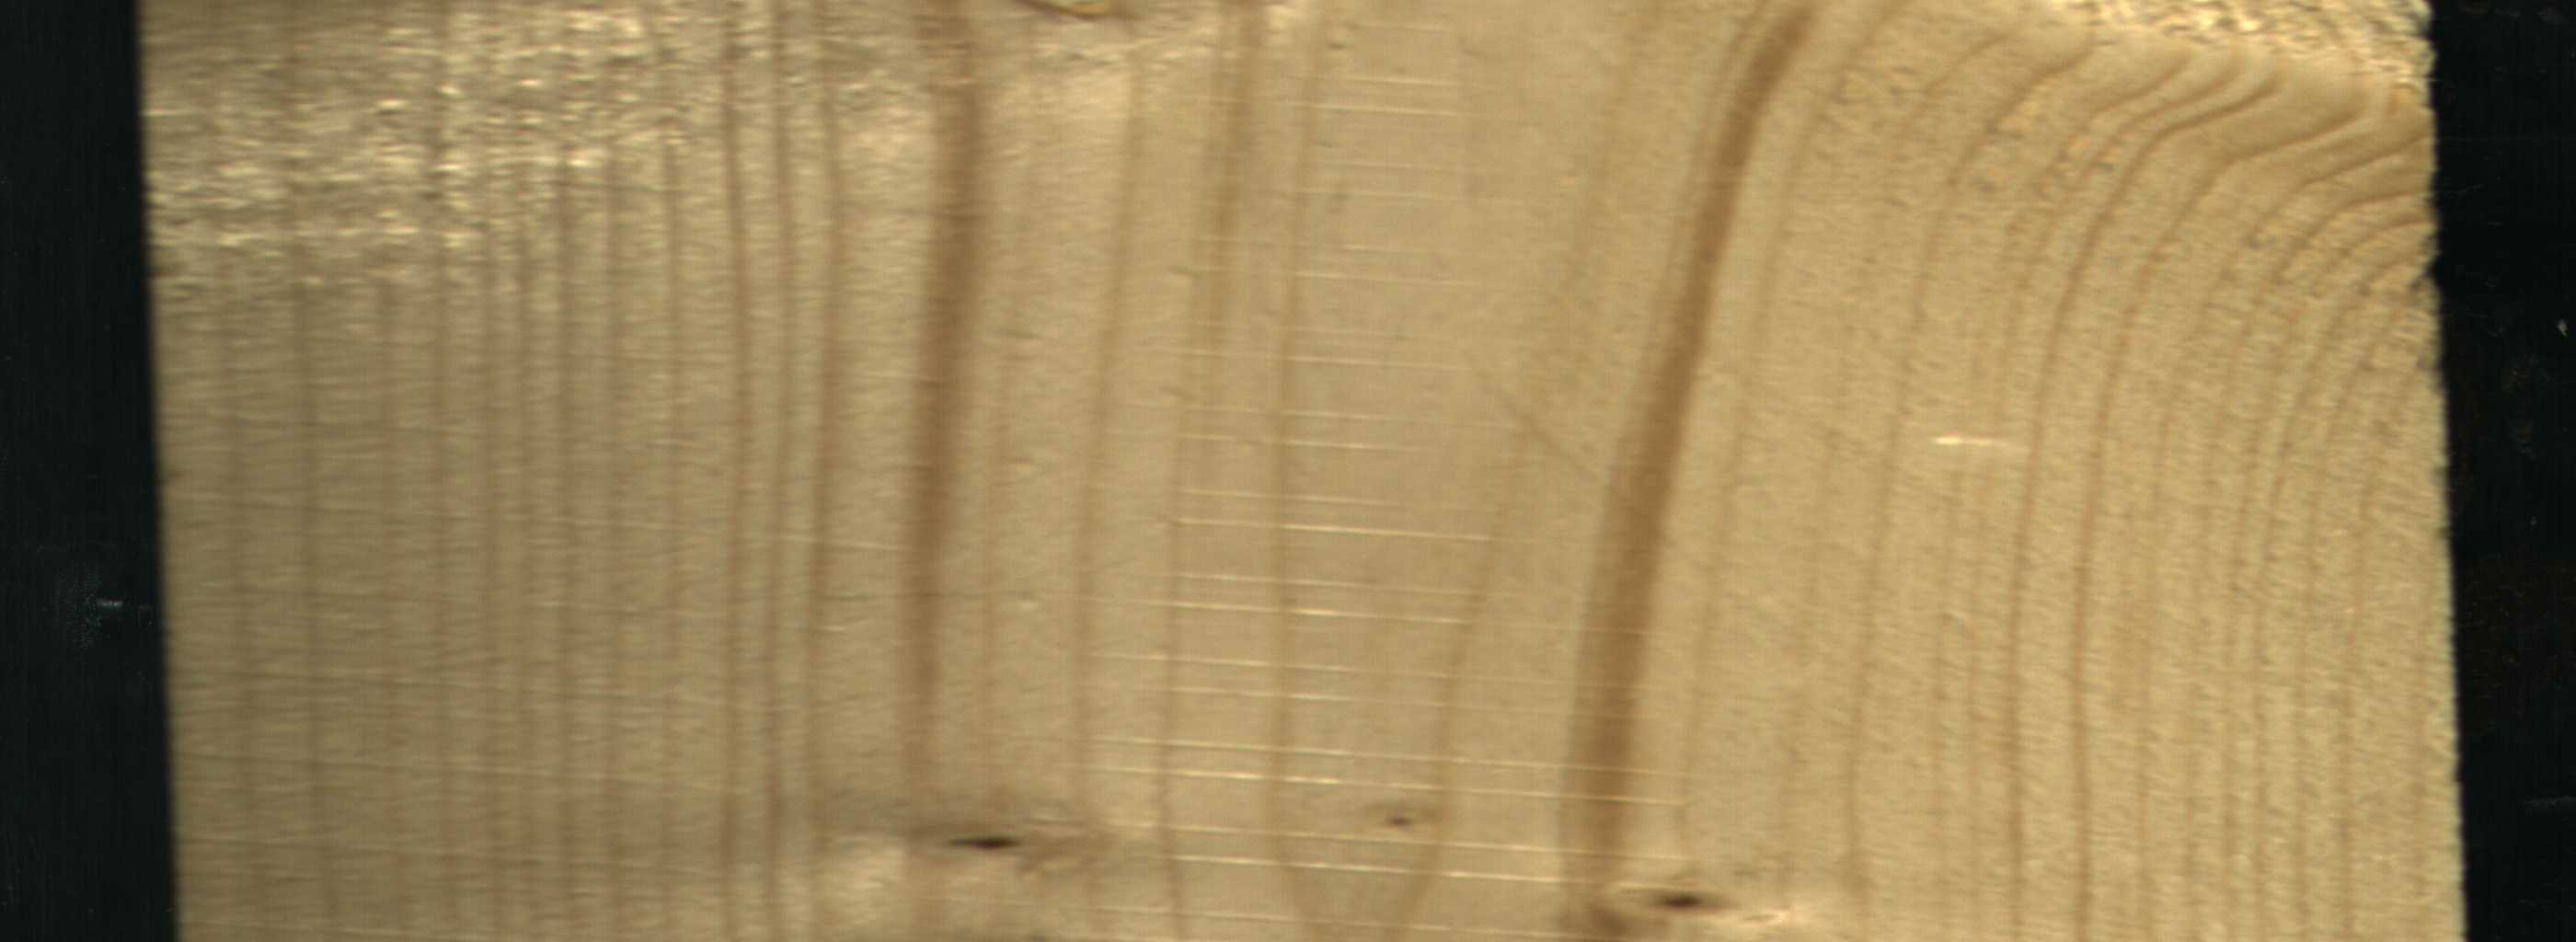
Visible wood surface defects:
Live_Knot
Live_Knot